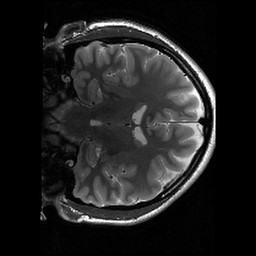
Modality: T2w
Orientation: coronal
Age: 26
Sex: male
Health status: healthy
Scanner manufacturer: siemens
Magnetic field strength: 3 T
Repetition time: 6.92 s
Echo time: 0.064 s